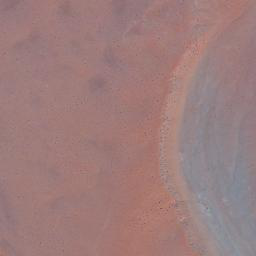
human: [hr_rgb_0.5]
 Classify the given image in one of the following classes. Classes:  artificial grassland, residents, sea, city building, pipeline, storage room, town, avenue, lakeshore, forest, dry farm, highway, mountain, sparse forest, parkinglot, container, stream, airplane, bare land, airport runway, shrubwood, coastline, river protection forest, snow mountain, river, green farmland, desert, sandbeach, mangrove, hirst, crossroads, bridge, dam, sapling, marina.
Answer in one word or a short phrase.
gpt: desert